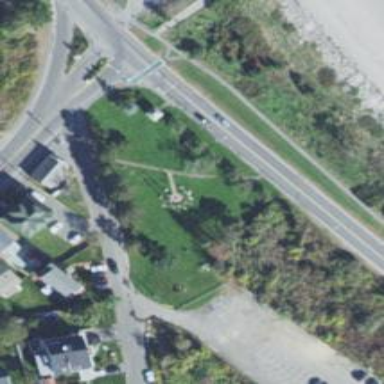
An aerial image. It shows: Historic memorial.